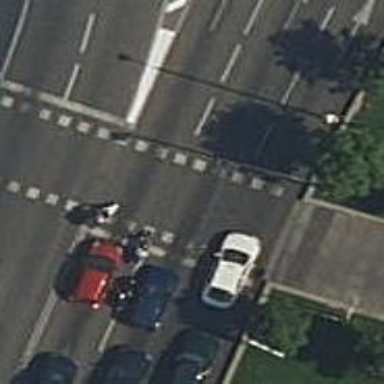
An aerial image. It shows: Road crossing with traffic signals.